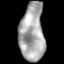
Tissue: lung
Cell type: Epithelial cells
Senescence score: 0.174
Nuclear area (px): 1401
Mean DAPI intensity: 168.346